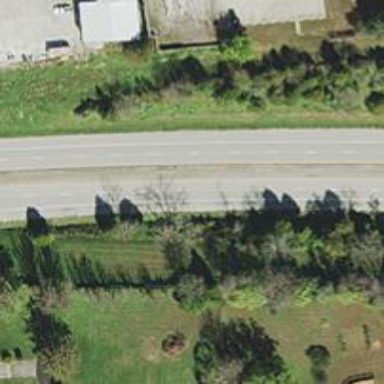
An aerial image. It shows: Expressway with asphalt surface classified as trunk highway.